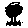
Label: tree